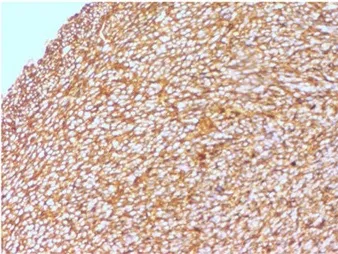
Histopathology examination and FISH of the patient. (E) Immunohistochemistry positive to Vim (H&E x 100).
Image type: pathology (immunostaining)